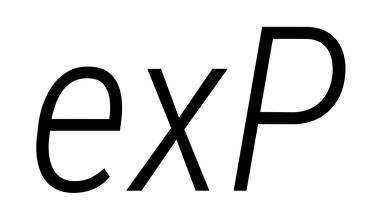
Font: Roboto-Italic_Condensed_Light_Italic